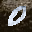
Label: 0